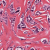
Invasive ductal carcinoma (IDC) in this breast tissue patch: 1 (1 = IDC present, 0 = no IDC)